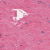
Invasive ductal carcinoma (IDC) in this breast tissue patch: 0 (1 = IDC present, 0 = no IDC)